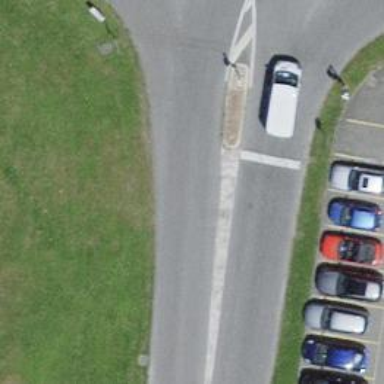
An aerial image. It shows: Marked crossing on the road.